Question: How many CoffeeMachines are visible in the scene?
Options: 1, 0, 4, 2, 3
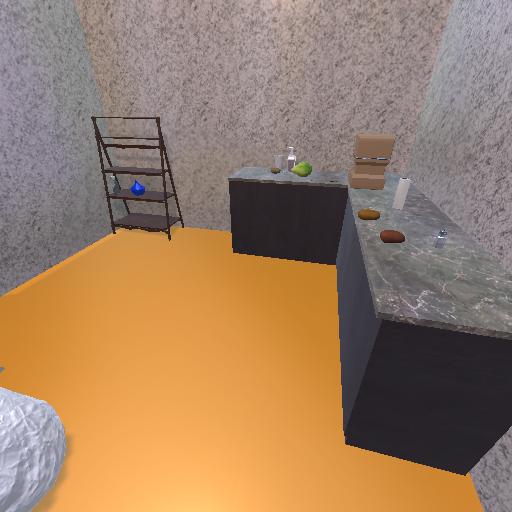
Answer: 1